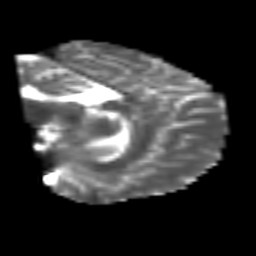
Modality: T2w
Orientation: sagittal
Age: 25
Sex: male
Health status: healthy